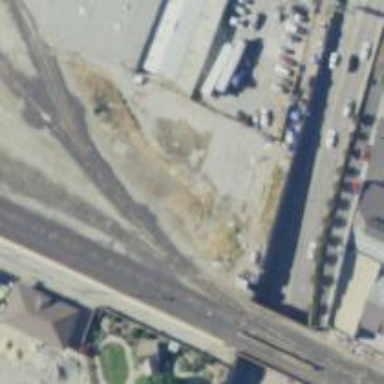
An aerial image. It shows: Railway yard.